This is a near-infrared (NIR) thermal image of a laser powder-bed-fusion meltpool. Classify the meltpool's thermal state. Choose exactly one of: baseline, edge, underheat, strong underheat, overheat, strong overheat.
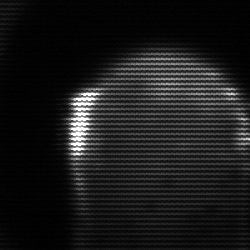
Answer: baseline